Field crop: maize
Growth stage: 2
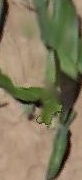
Species: maize